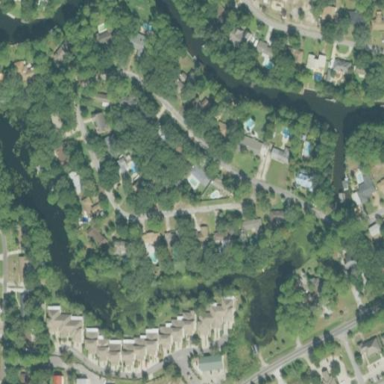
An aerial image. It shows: Single-family residential area.